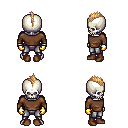
a pixel art fantasy rpg character, male body template, skeleton, brown long-sleeve shirt, metal pants, light blonde mohawk hairstyle, gold gloves, brown shoes, four views (front, back, left, right), 2x2 character sprite sheet, small pixel art, hard edges, no anti-aliasing